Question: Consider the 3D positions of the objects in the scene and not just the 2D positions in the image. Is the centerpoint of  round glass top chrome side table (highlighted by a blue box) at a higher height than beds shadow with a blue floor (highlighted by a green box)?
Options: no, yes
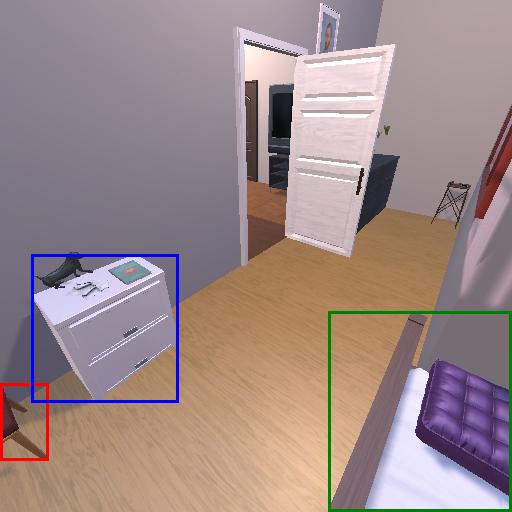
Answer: no